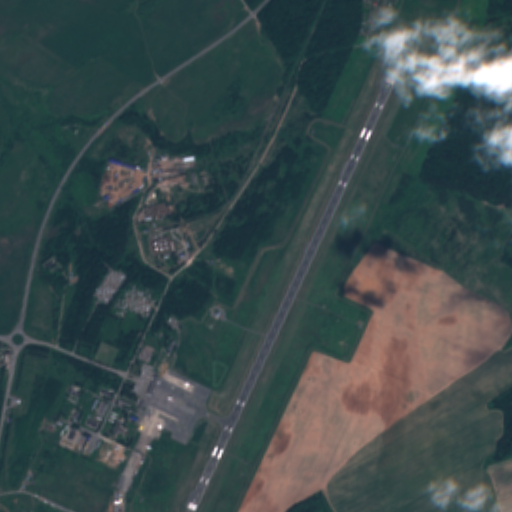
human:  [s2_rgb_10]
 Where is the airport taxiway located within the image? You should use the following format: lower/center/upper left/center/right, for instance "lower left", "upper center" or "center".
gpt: The airport taxiway is located in the lower left of the image.
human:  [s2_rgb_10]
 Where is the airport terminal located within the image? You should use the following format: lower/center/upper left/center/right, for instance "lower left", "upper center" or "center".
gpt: The airport terminal is located in the lower left of the image.
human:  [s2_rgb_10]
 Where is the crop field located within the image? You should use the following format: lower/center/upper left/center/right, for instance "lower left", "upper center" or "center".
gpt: The crop field is located in the lower left of the image.
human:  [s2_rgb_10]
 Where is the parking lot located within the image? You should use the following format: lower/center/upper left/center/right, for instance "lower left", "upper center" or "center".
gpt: The parking lot is located in the lower left of the image.
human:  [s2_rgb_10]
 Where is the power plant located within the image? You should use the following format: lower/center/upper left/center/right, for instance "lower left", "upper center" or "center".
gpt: There is no power plant in the image.